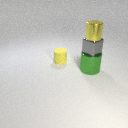
large green metal cylinder below small gray metal cube